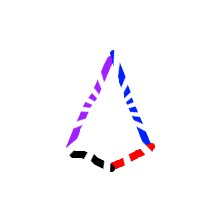
Shape: kite